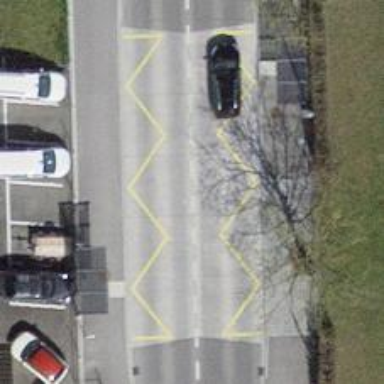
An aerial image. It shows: Bus stop with designated stop position for public transport.